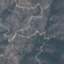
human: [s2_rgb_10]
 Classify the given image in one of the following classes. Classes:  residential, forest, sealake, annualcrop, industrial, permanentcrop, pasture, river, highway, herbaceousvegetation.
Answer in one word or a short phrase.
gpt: HerbaceousVegetation